Aerial crown-view tile of a tropical tree (Barro Colorado Island, Panama), acquired 20241014:
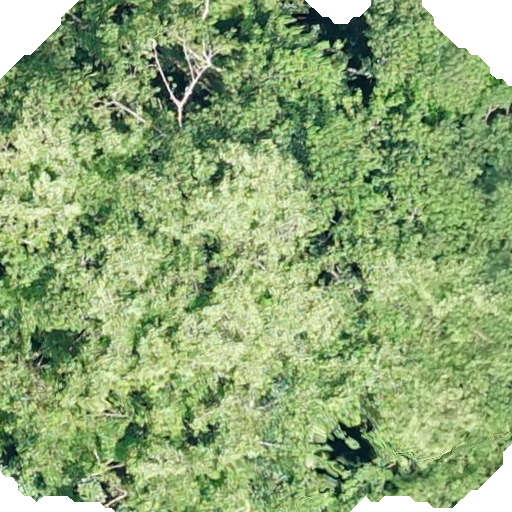
Species: Hura crepitans
GBIF accepted scientific name: Hura crepitans
Crown area: 443.981 m²